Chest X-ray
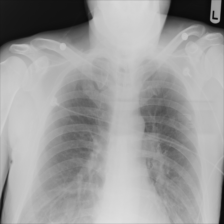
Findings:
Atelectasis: negative
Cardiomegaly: negative
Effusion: negative
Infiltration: negative
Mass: positive
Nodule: negative
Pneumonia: negative
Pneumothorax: negative
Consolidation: negative
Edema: negative
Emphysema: negative
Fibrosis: negative
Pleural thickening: negative
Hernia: negative